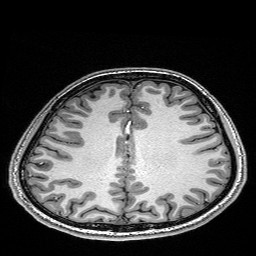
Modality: T1w
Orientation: coronal